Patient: sex M, age 42
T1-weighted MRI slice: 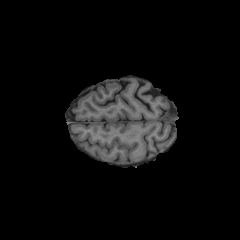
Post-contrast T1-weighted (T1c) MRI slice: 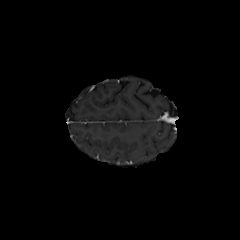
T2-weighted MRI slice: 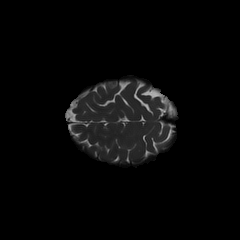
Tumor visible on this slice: no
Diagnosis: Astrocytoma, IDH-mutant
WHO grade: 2